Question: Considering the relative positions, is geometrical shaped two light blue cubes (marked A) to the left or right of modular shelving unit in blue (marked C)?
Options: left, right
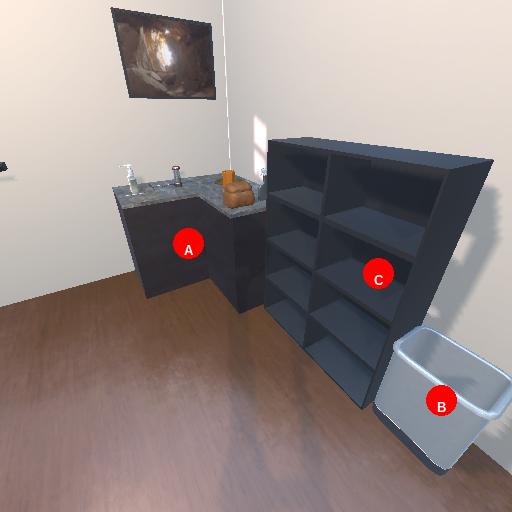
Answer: left